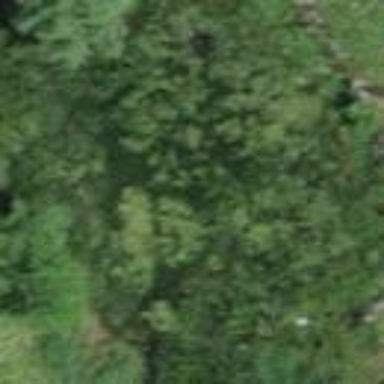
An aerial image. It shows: Peaceful pond surrounded by nature.